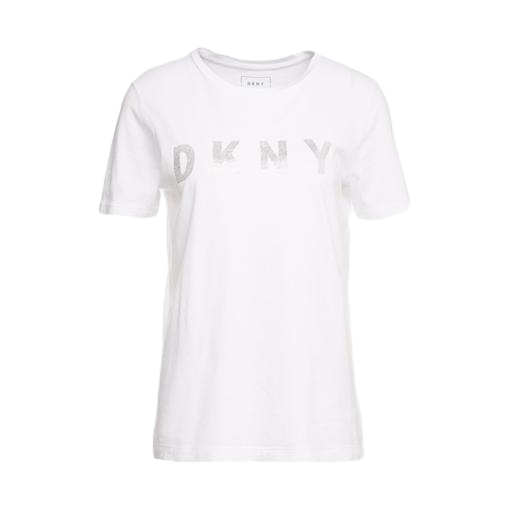
white sequined logo graphic t-shirt, white logo-print t-shirt, white logo graphic tee, white background